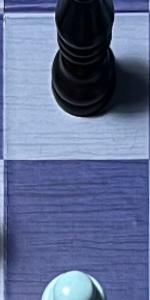
Label: Empty